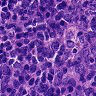
Metastatic tissue present: no